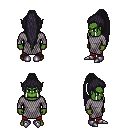
a pixel art fantasy rpg character, male body template, orc, green skin, chain mail, red pants, raven extra-long topknot hairstyle, metal boots, four views (front, back, left, right), 2x2 character sprite sheet, small pixel art, hard edges, no anti-aliasing